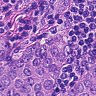
Metastatic tissue present: yes